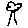
Label: tree